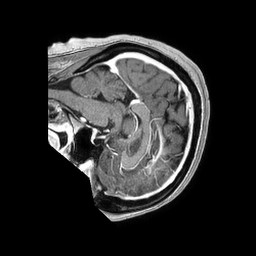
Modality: T1w
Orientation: sagittal
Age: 50
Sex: female
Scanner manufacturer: philips
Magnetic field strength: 1.5 T
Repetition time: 0.007712 s
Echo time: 0.003515 s